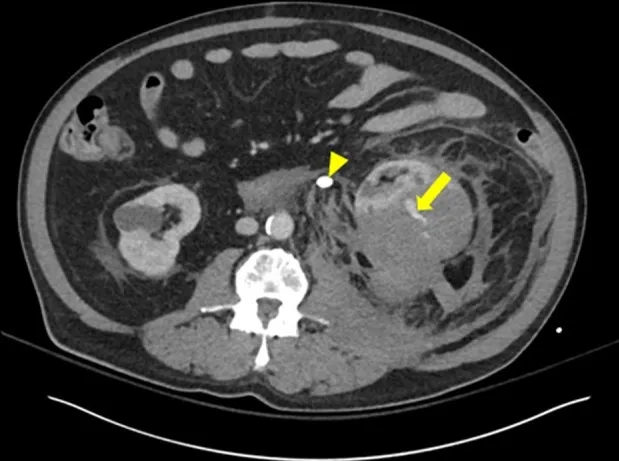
CT scan of abdomen and pelvis with IV contrast axial section showing perinephric hematoma, which deformed and compressed the kidney anteriorly. Arrow points to an area of active extravasation of contrast within the hematoma. Arrow head points to 1.1 cm obstructive proximal ureteral stone. Marked left perinephric stranding was noted. CT, computed tomography.
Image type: radiology (ct)